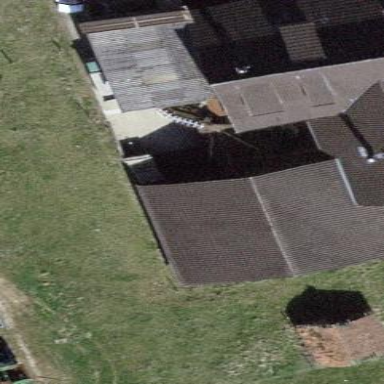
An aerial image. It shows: Building with gabled roof oriented across.